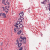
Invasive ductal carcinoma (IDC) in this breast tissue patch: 0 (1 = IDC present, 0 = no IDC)